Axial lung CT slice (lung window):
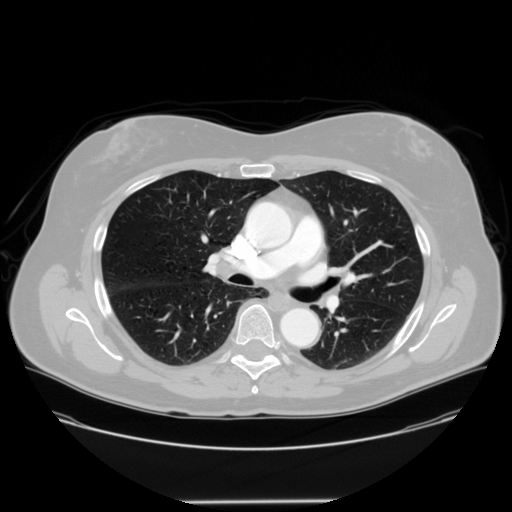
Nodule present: no